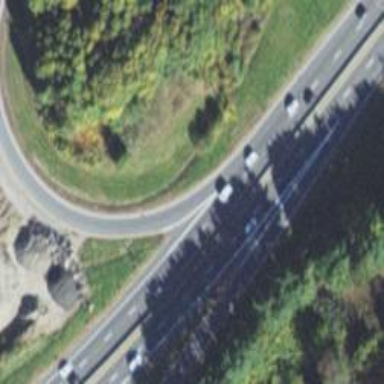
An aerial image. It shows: Asphalt motorway.